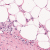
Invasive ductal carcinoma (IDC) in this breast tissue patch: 0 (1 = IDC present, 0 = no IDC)